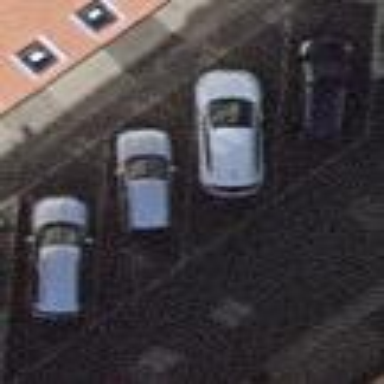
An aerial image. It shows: Parking area along the street side with diagonal orientation.